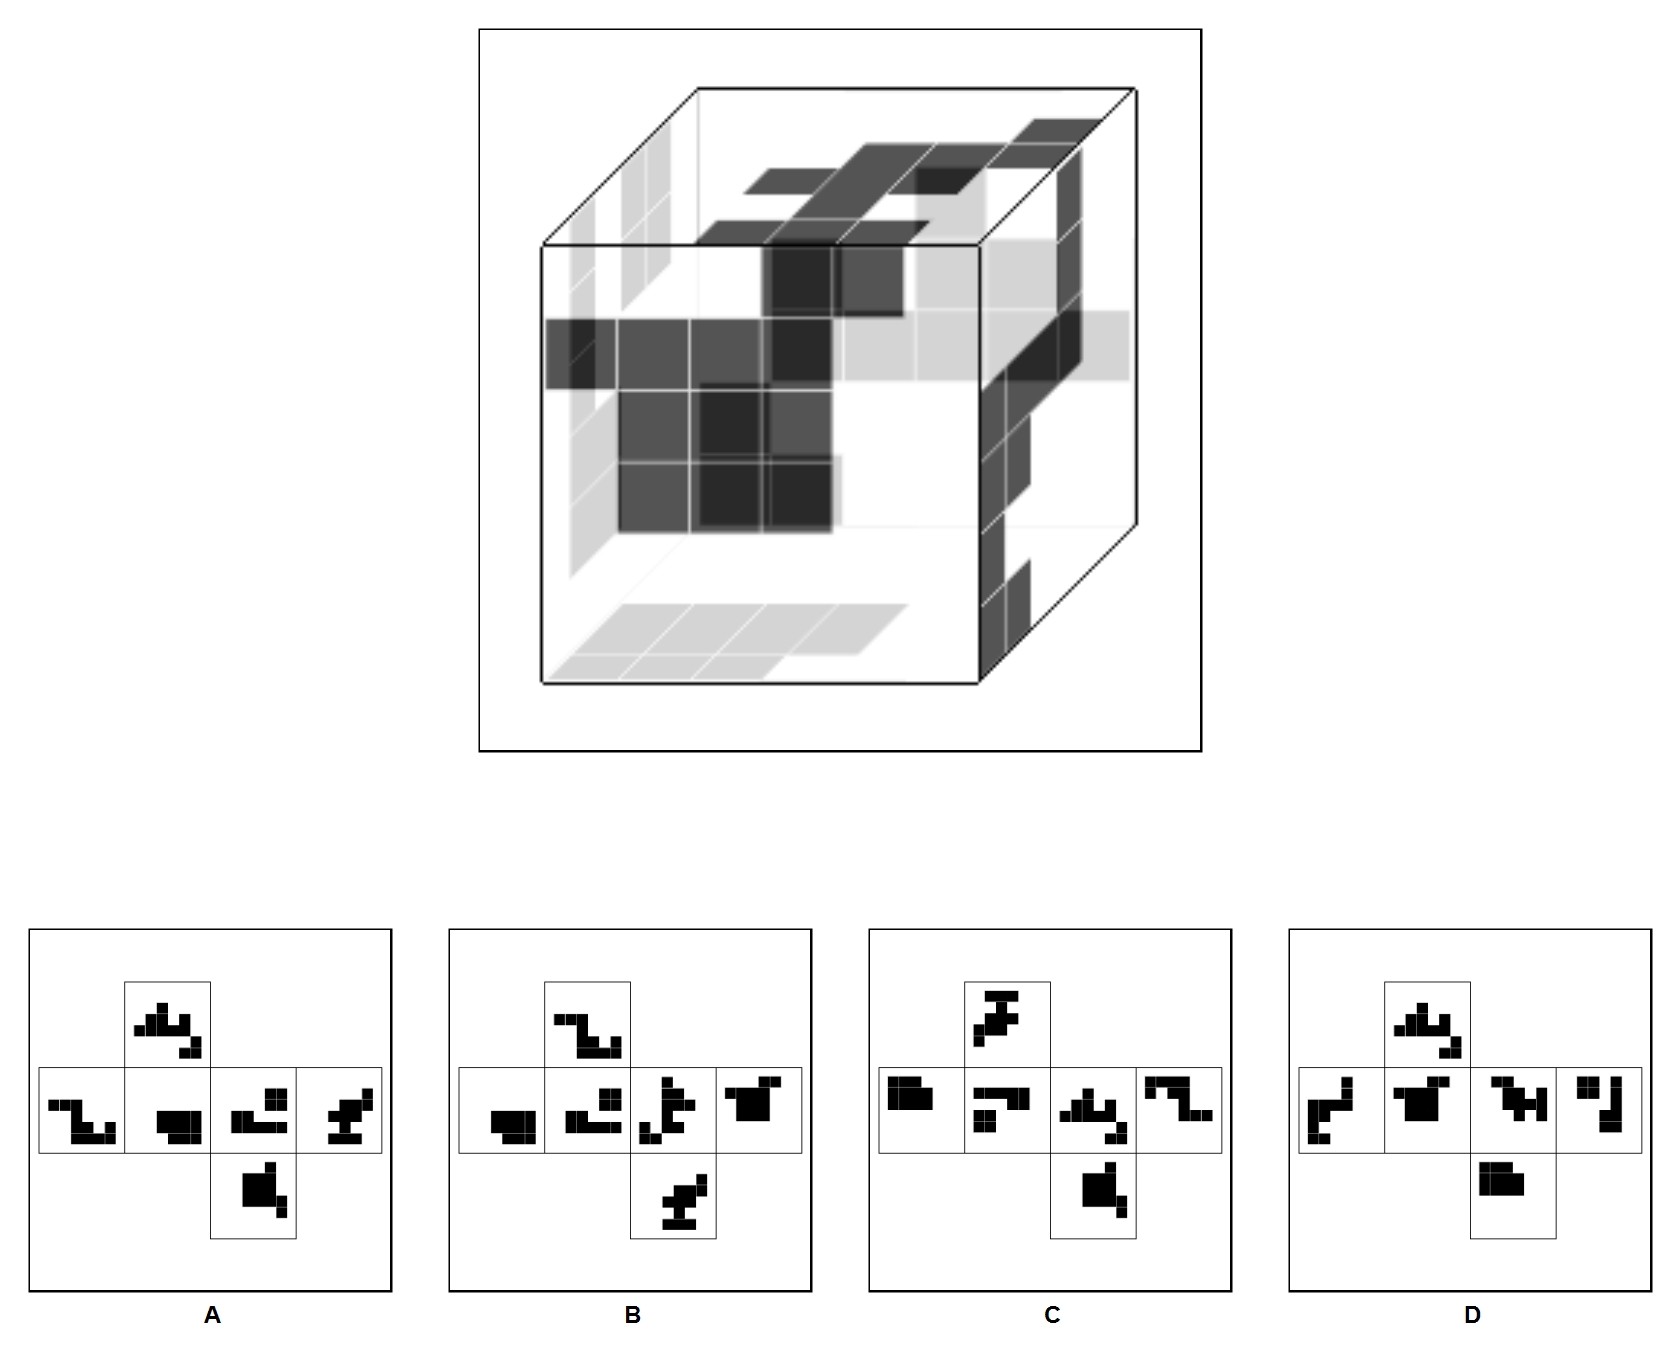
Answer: A